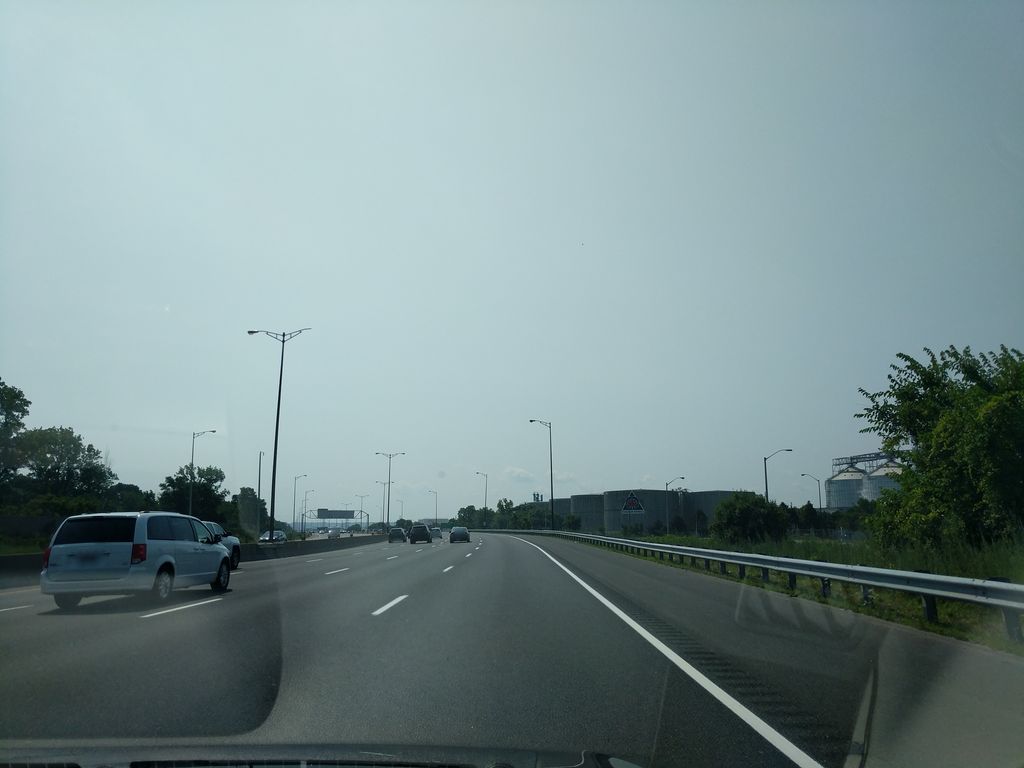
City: hamilton